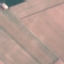
Land use / land cover: AnnualCrop